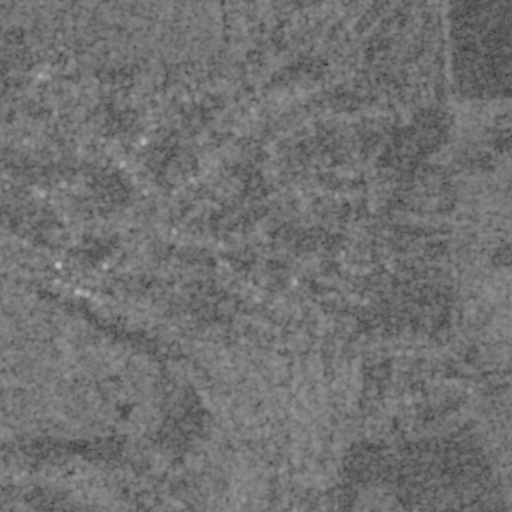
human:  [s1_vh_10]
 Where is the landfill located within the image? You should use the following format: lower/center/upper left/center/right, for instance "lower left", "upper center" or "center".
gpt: The landfill is located in the lower right of the image.
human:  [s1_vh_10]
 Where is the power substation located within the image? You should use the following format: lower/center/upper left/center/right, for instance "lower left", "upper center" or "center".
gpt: The power substation is located in the center right of the image.
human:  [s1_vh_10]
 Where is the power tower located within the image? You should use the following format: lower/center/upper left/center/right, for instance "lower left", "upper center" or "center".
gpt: The power tower is located in the upper right of the image.
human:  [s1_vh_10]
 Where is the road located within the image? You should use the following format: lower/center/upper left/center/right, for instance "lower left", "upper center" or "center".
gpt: There is no road in the image.

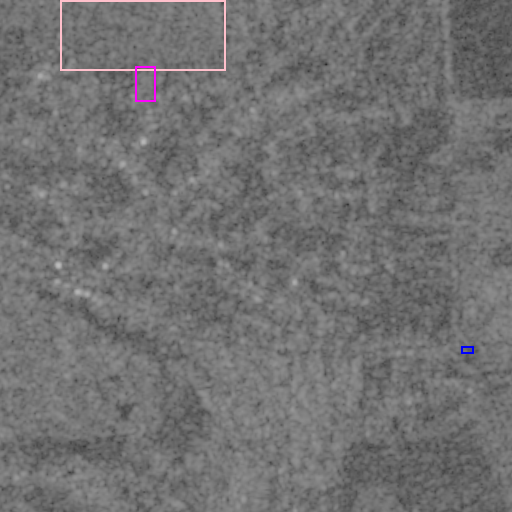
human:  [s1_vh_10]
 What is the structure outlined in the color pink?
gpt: The structure outlined in pink is a crop field.
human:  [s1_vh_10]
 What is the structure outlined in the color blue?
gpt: The structure outlined in blue is a landfill.
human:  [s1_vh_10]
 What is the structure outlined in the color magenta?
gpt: The structure outlined in magenta is a park.
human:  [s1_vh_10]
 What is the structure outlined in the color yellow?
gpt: There is no yellow outline.